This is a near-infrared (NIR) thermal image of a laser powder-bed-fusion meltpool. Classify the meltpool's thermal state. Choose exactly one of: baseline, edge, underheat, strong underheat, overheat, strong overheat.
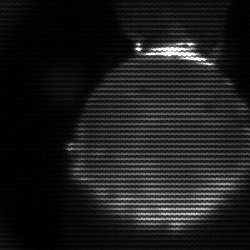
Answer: edge